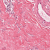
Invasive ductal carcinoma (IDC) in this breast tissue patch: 0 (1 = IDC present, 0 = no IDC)